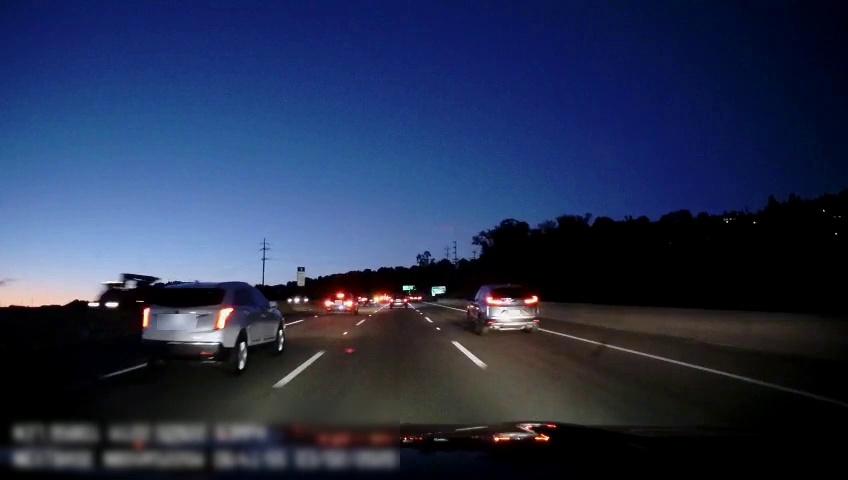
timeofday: Night
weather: Other
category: Drivable Space
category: Vehicles | Car
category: Vehicles | Car
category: Vehicles | Car
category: Vehicles | SUV
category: Vehicles | SUV
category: Vehicles | Truck
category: Lanes | Current Lane
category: Lanes | Current Lane
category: Lanes | Alternate Lane
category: Lanes | Alternate Lane
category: Traffic | Signs
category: Traffic | Signs
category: Traffic | Signs